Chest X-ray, PA view. Patient: 49 years old, sex F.
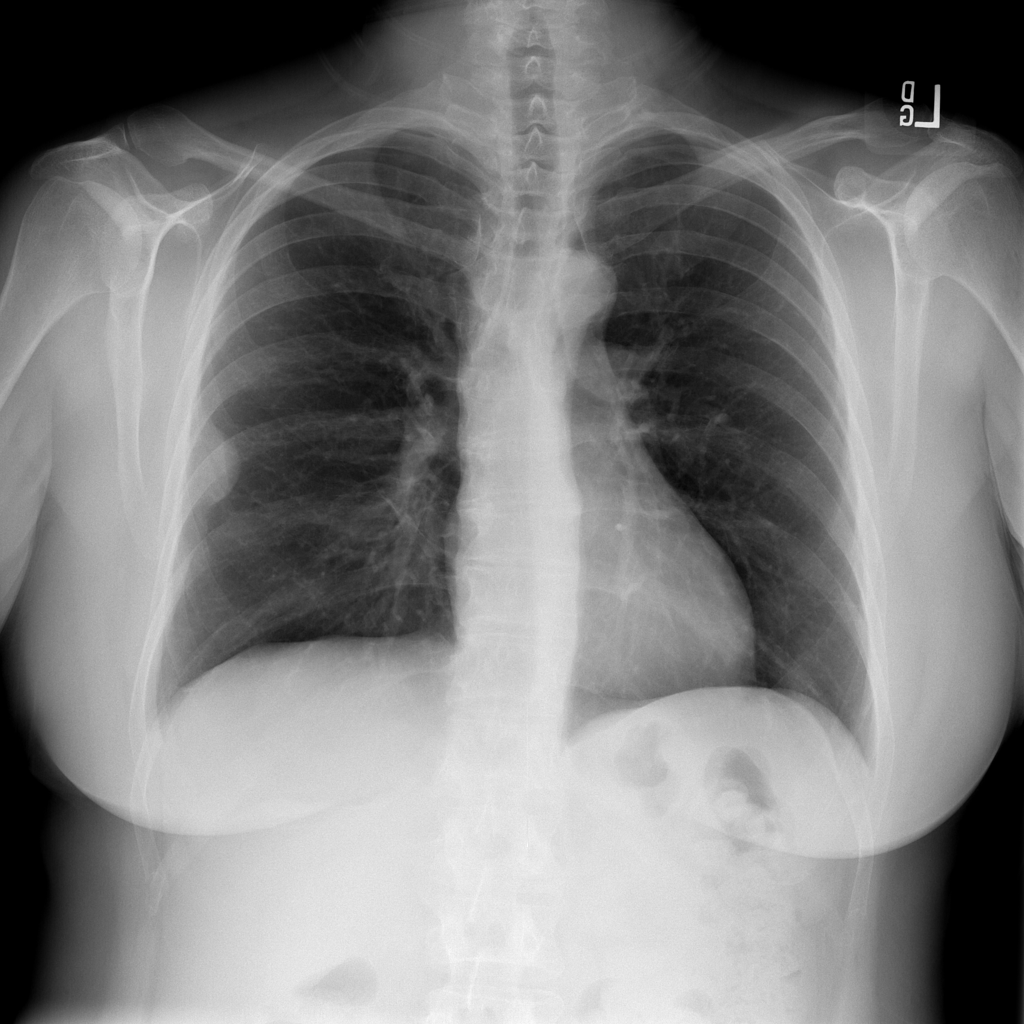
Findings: Mass